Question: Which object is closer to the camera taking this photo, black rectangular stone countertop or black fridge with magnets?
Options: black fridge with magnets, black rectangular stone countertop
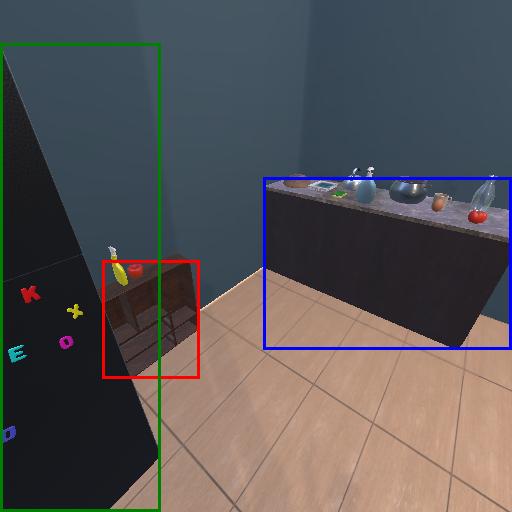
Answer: black fridge with magnets